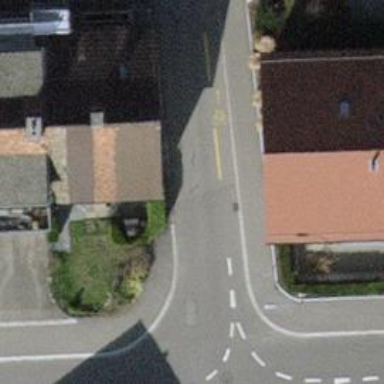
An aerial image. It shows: Residential road with asphalt surface. There is sidewalk on the left and designated cycle lane on the left side of the road.